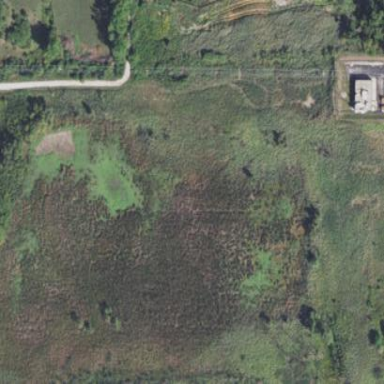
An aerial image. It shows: Wetland area.